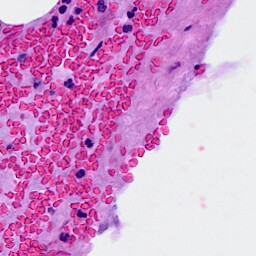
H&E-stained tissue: Breast